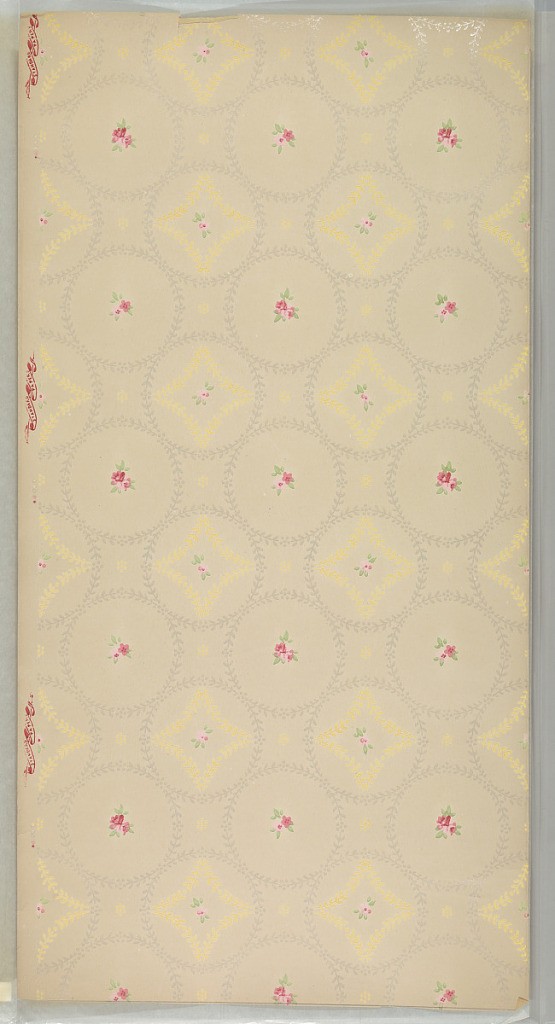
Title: Ceiling paper
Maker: Standard Wall-Paper Company, Standard Wall-Paper Company, Sandy Hill, New York
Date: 1905–1915
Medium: Machine-printed paper, liquid mica
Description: White mica lag and feather wreaths with either small floral bouquets or yellow lag and feather diamonds in center. Between wreaths is a simplified floral motif. Beige ground. Printed in pinks, red, green, yellow and white mica. Printed in selvedge: "Standard Papers".